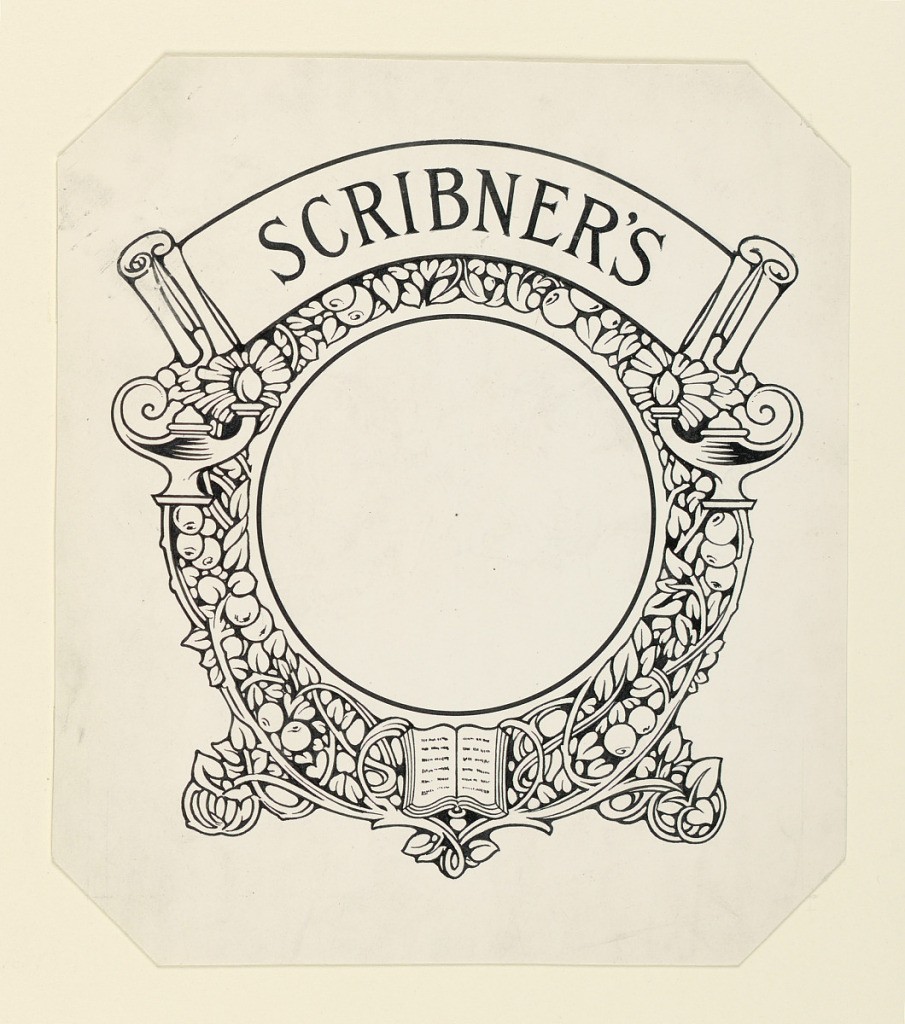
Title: Scribner's
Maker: Homer Wayland Colby, American, 1874–1950
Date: ca. 1910
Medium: Pen and ink on illustration board
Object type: Drawing
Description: Circular area enclosed in border of stylized fruit and leaves. Surmounted by ribbon bearing the firm name: "Scribner's"